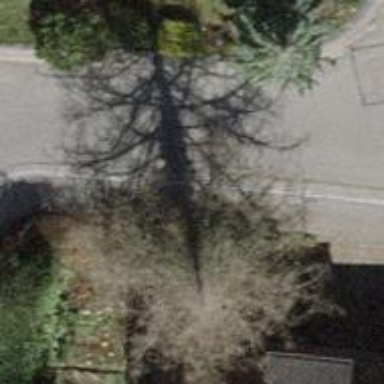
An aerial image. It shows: Urban area featuring tree as natural element.